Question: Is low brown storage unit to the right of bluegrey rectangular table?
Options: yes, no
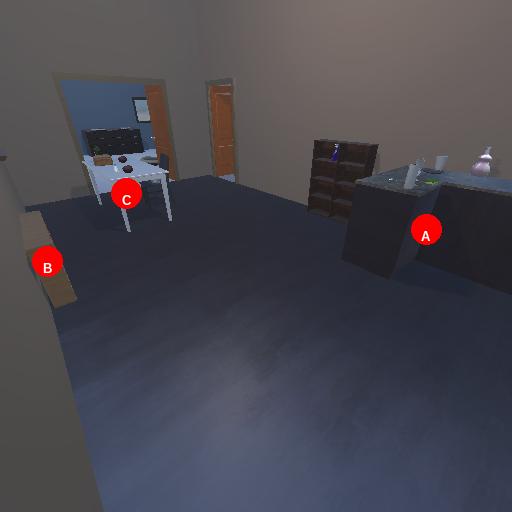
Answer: yes